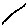
Label: line